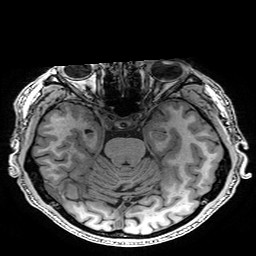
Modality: T1w
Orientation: coronal
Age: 66
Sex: male
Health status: healthy
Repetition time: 2.53 s
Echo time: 0.0034 s